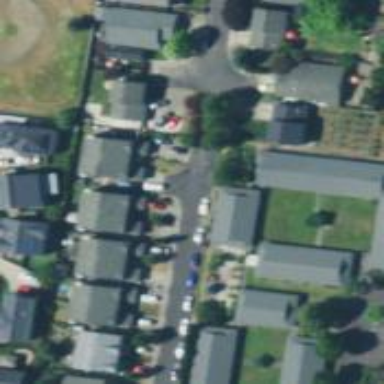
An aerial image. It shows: Residential road with sidewalk on the left side.